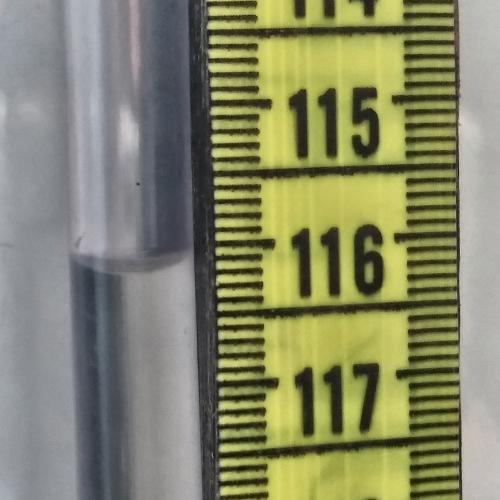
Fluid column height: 116.1 cm